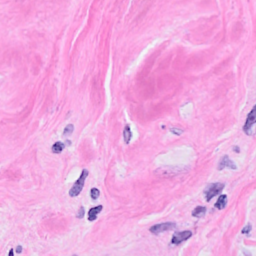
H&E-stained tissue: Breast